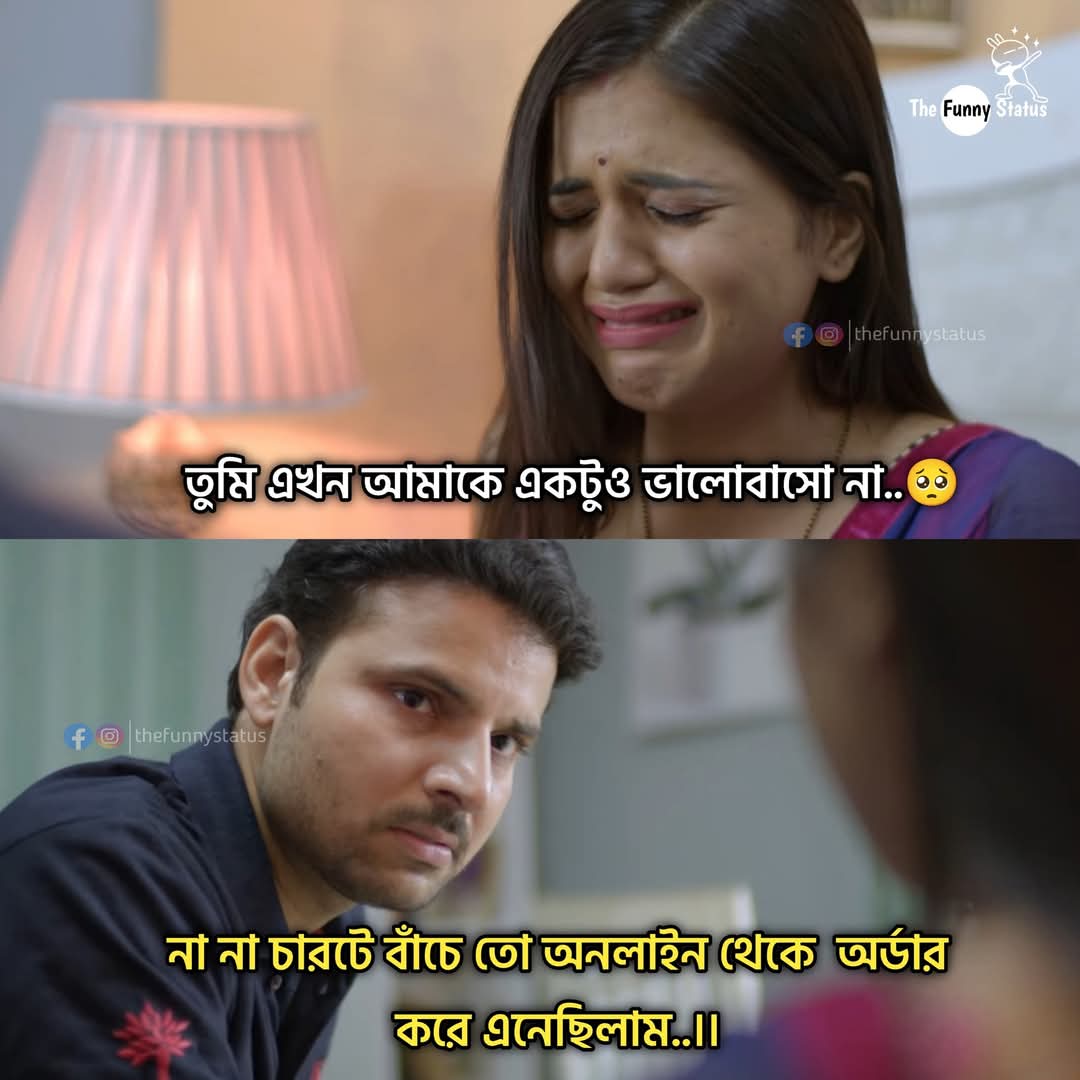
Text: তুমি এখন আমাকে একটুও ভালোবাসো না..
না না চারটে বাঁচে তো অনলাইন থেকে অর্ডার করে এনেছিলাম..।।
Label: Hate
Hate category: Personal Offence
Targeted group: Individual